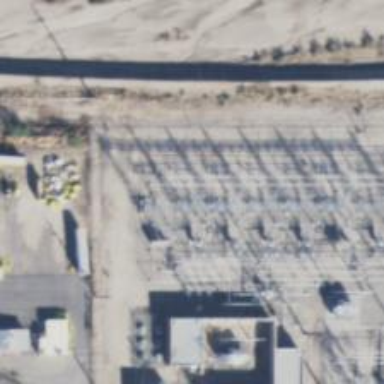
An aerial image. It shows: Switch for power supply.